Field crop: tomato
Growth stage: 1
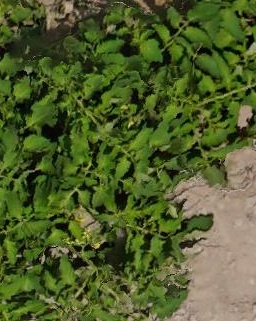
Species: tomato